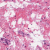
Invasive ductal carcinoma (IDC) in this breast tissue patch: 0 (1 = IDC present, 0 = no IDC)